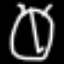
Label: clock